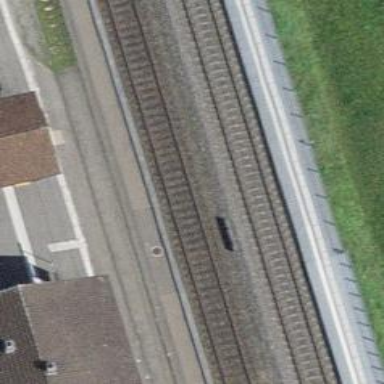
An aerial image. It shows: Railway stop with public transport stop position.